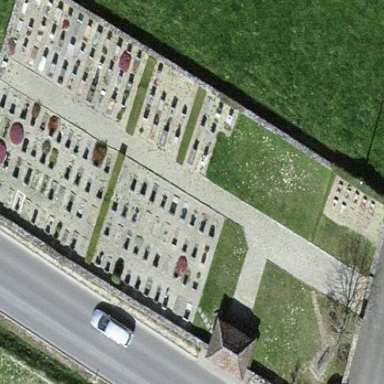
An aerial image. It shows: Cemetery.